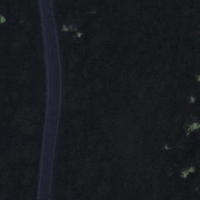
EUNIS habitat code: 44
Species observed at this site:
Aporia crataegi
Fabriciana adippe
Boloria selene